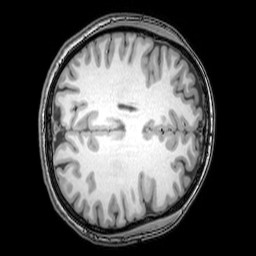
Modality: T1w
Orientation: axial
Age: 25
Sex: female
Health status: healthy
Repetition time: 0.081 s
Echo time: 0.037 s